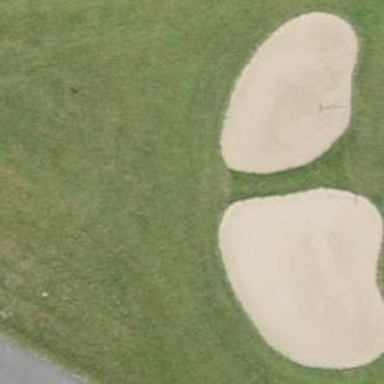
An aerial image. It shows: Sandy area is golf bunker.